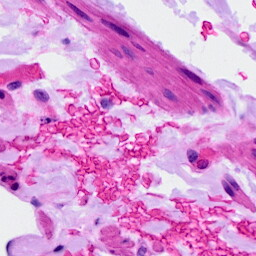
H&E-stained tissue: Ovarian